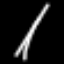
Label: line